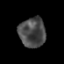
Tissue: prostate
Cell type: T cells
Senescence score: 0.3415
Nuclear area (px): 776
Mean DAPI intensity: 73.832